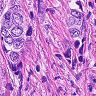
Metastatic tissue present: yes